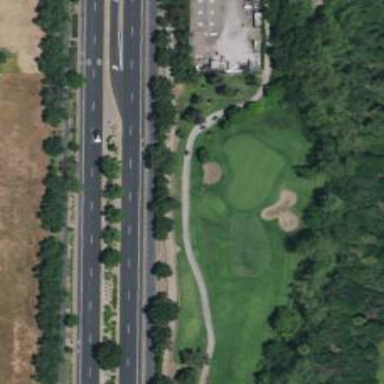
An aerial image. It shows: View of golf hole.